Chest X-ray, PA view. Patient: 20 years old, sex F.
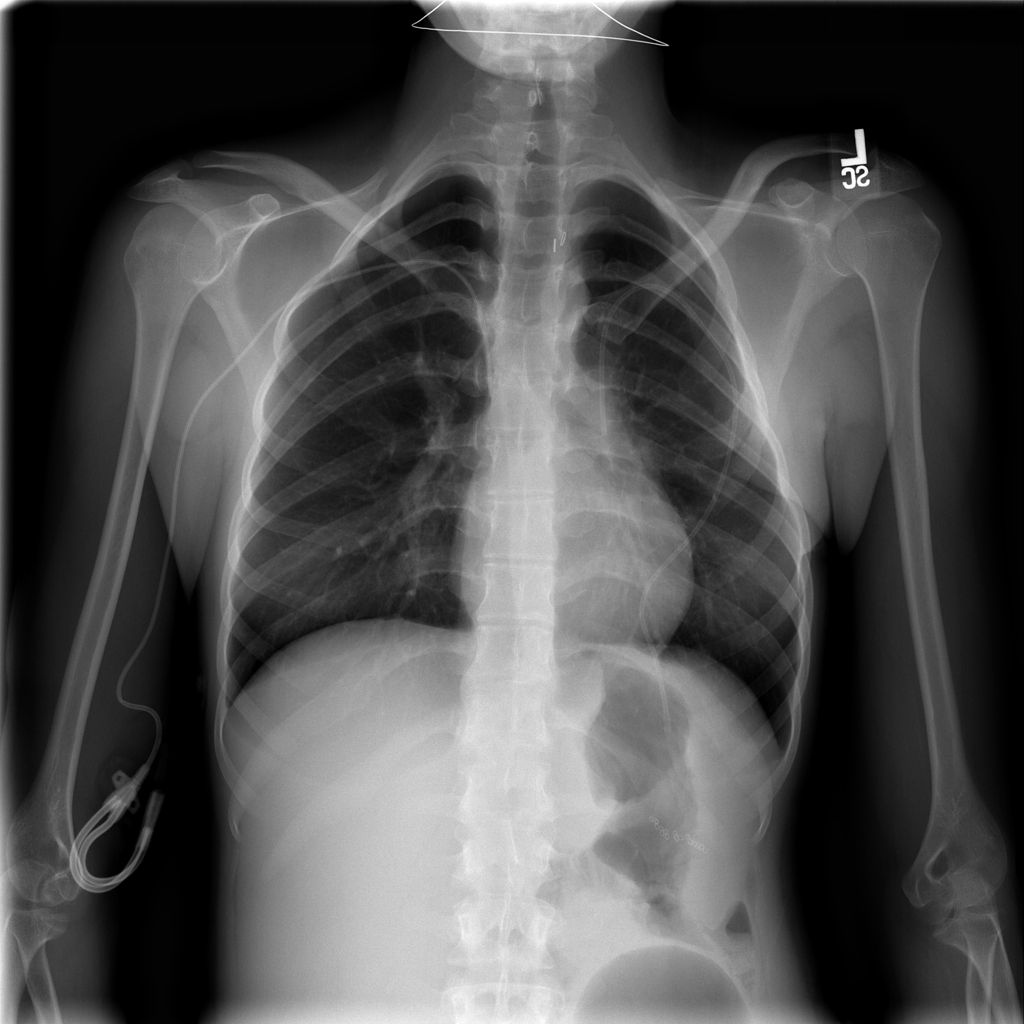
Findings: No Finding